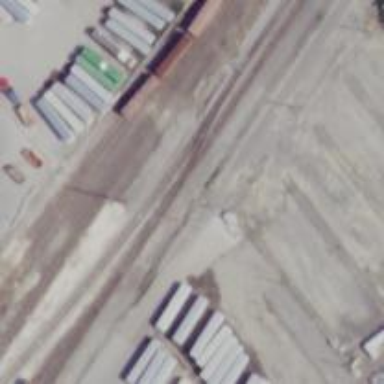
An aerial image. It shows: Railway spur service.